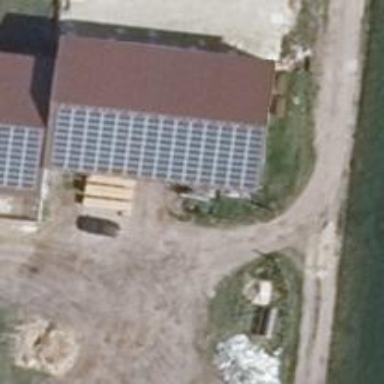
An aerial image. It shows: Small solar photovoltaic panel generator is producing electricity.